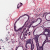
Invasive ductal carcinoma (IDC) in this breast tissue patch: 0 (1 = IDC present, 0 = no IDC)